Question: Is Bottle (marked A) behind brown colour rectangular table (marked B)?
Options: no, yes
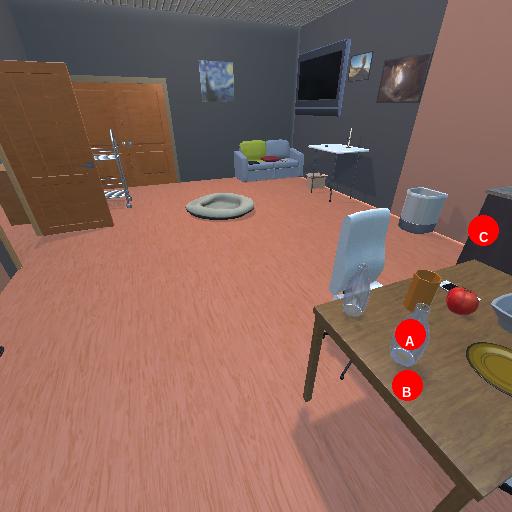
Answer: no